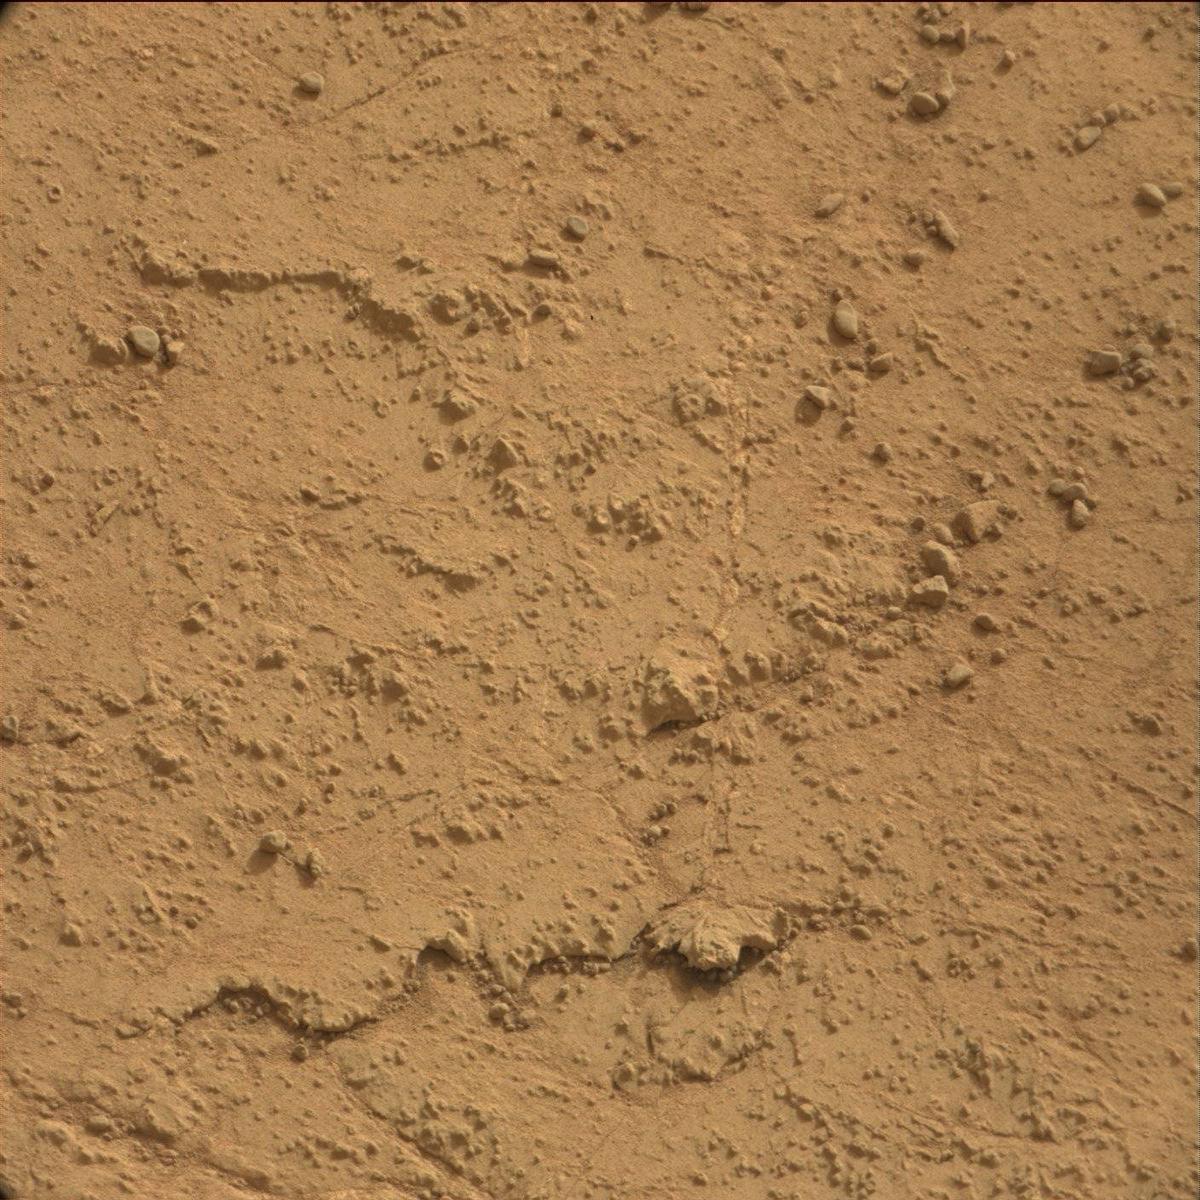
Terrain classes present: Bedrock, Sand / Soil